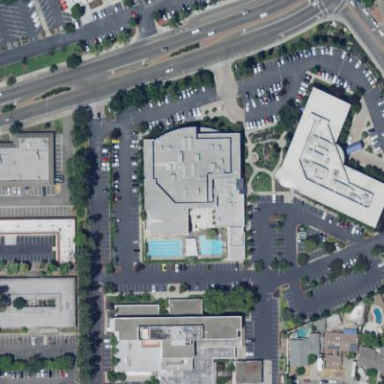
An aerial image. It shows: Commercial building.